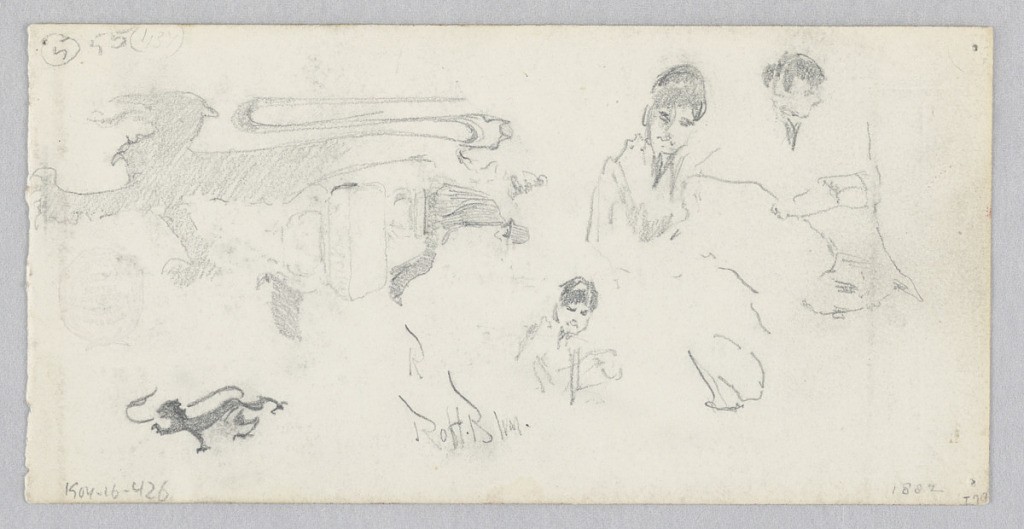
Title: Figures
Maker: Robert Frederick Blum, American, 1857–1903
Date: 1882
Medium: Graphite on wove paper
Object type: Drawing
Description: Recto: Left, partial sketch of heraldic lions; Right, partial sketch of male and female figures; Verso, Sketch of two female figures.